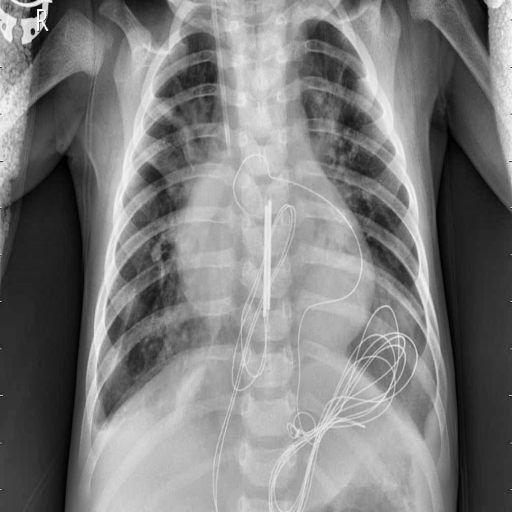
Finding: PNEUMONIA